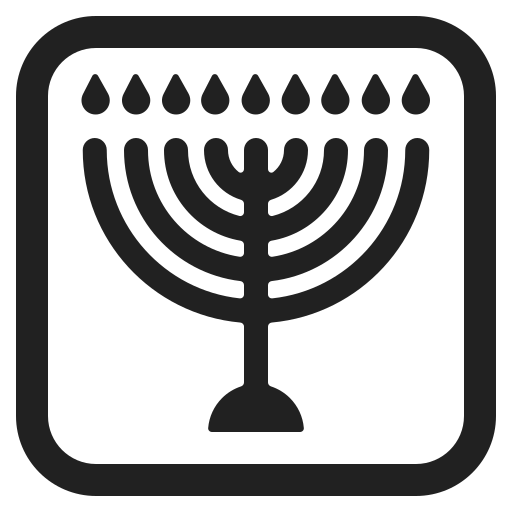
menorah high contrast